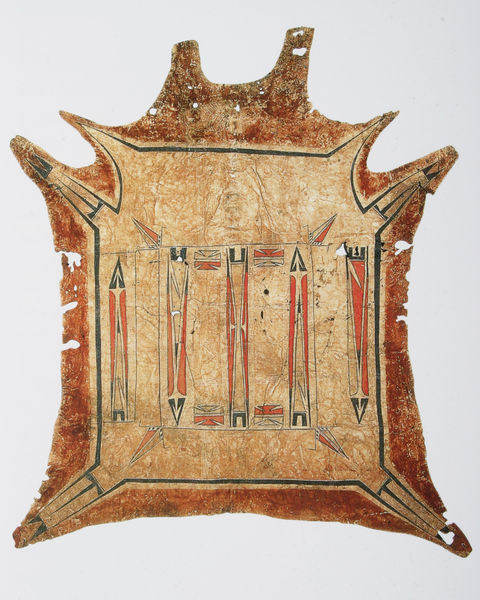
Titel: Robe mit Pfeilen und gebrochenem Diamanten-Motiv
Standort: Paris
Institution: Musée de l'Homme
Schlagwörter: blau, haut, kampf, weiß, grün, braun, hintergrund, rücken, schwarz, zeichen, zeichnung, rot, tier, beige, malerei, muster, ornament, teppich, gesicht, stamm, spitzen, beine, fell, liebe, sitz, abstrakt, modern, risse, kuh, rind, linien, amerika, krieg, spitz, ornamente, striche, bemalt, foto, fotografie, spiel, schild, panzer, linie, form, strich, jagd, löcher, photo, pergament, wappen, tierfell, beute, leder, griechenland, jagt, bemalung, dreiecke, pfeil, ziege, rostrot, viereck, primitiv, pfeile, volkskunst, symbole, römisch, indianisch, riss, gefärbt, indianer, ureinwohner, südamerika, gegerbt, nordamerika, troia, eingeborene, wilder westen, eskimo, ausgespannt, tierhaut, indigene, zuschnitt, kuhhaut, pfetle, efell, kuhfell, ise, primitv